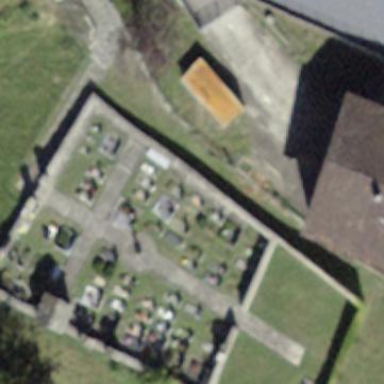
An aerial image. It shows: Cemetery.